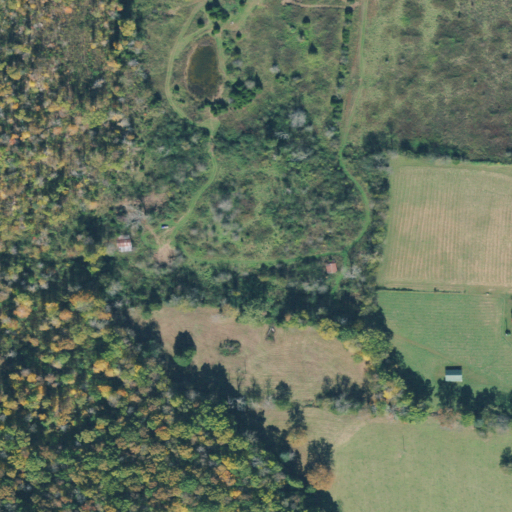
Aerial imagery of valley in Tennessee named Fults Hollow containing pasture, deciduous forest, and open development